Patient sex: F
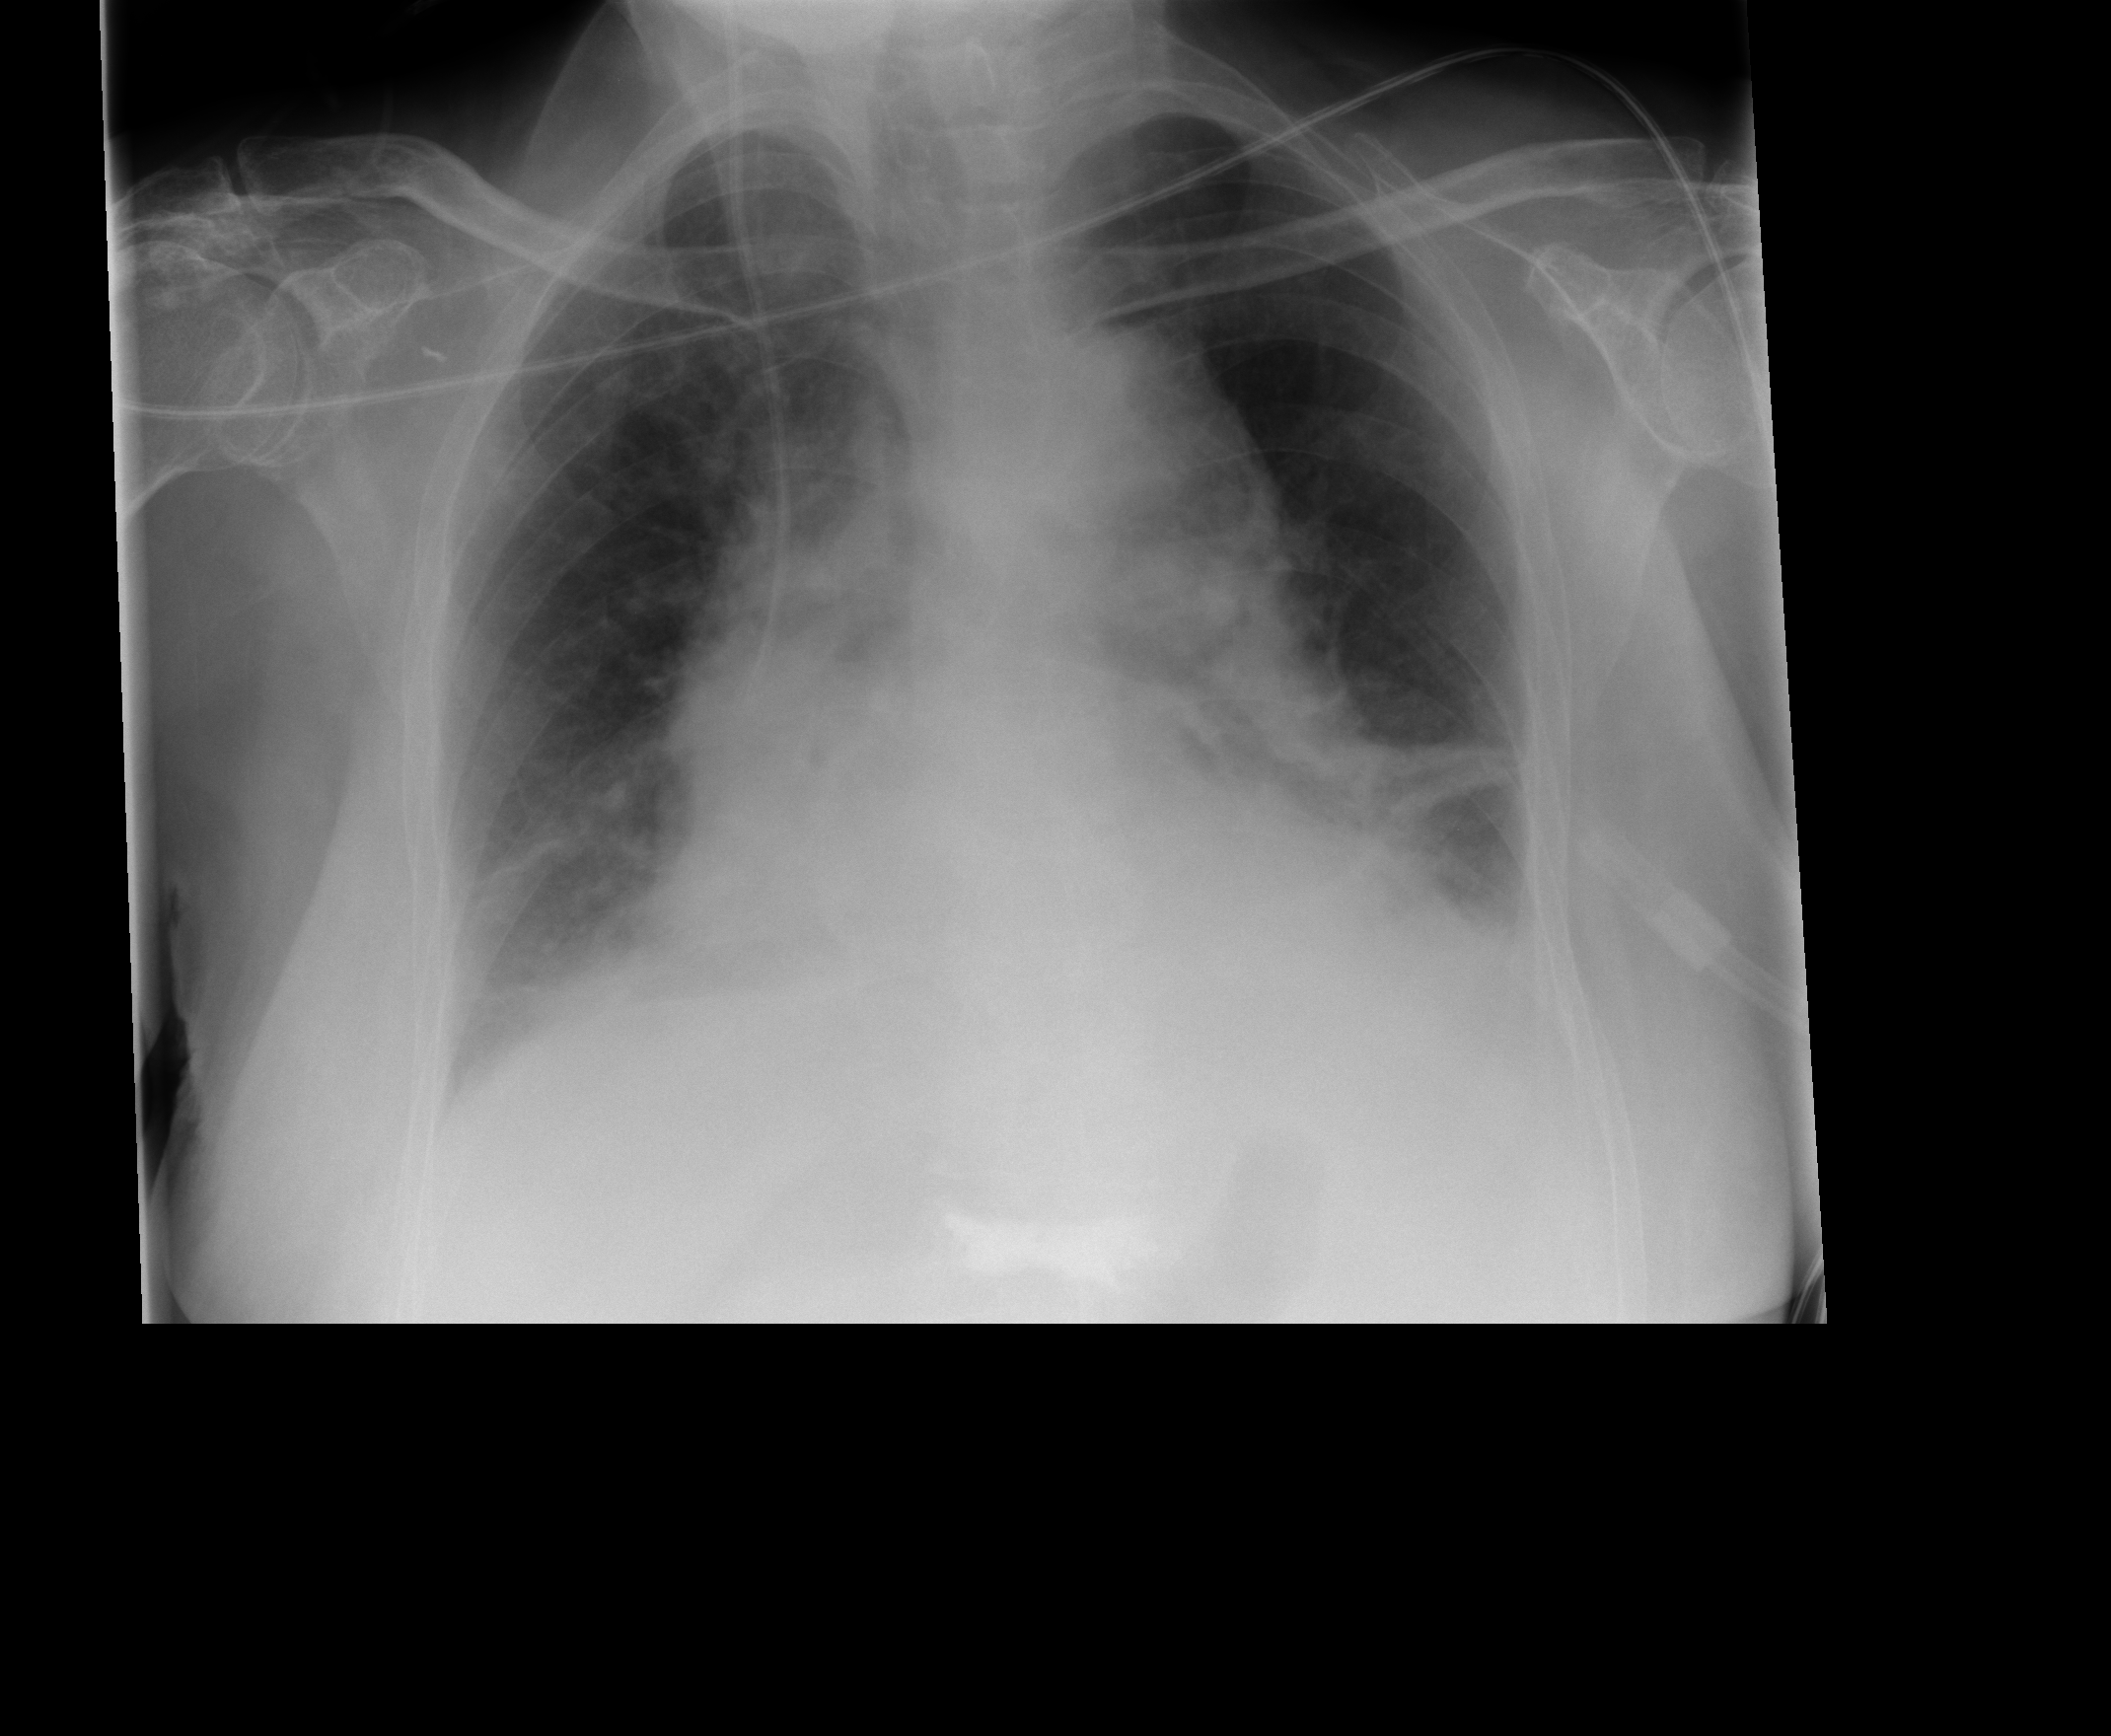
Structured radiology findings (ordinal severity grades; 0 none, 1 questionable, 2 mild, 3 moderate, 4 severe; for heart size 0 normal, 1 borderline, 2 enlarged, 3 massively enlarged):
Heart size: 2
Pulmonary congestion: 2
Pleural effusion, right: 2
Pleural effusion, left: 2
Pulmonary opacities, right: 0
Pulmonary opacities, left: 0
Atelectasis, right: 2
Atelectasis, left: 2